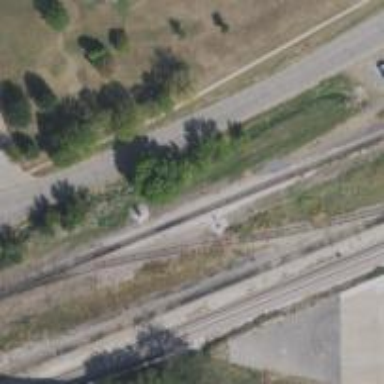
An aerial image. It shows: Unused railway yard.